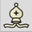
Piece: wB